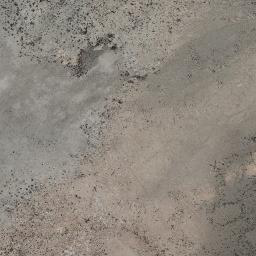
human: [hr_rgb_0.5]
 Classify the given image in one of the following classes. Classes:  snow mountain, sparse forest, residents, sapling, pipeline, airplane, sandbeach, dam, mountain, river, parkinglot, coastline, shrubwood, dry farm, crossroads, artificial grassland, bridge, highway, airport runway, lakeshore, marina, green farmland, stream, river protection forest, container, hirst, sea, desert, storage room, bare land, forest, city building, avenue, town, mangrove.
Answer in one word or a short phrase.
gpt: bare land